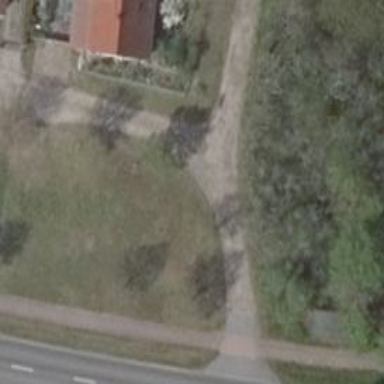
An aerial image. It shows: Residential road.